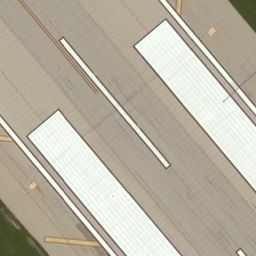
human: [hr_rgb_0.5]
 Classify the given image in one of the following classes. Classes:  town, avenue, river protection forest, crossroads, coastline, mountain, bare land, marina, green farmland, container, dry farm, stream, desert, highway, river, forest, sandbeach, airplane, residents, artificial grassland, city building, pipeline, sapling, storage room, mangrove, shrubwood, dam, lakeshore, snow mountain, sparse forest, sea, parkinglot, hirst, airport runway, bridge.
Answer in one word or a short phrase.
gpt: airport runway